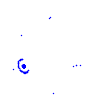
Particle: electron